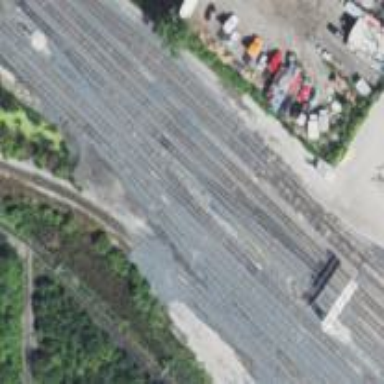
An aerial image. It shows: Railway yard used for servicing trains.